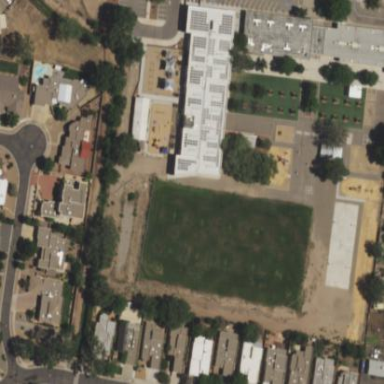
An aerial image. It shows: School.